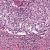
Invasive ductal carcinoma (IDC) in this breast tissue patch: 1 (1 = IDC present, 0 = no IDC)